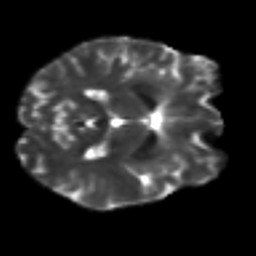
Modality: T2w
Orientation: axial
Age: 46
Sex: male
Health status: ill
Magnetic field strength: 3 T
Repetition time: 9 s
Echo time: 0.093 s